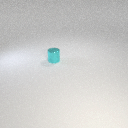
small cyan metal cylinder